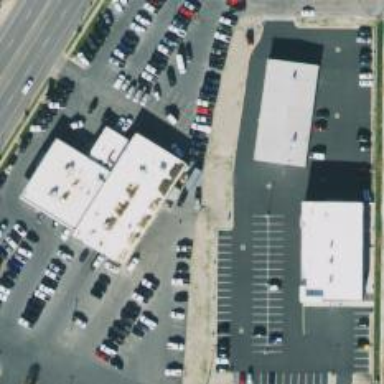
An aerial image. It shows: Retail building that houses car shop.